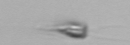
Label: Calciopappus